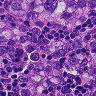
Metastatic tissue present: yes